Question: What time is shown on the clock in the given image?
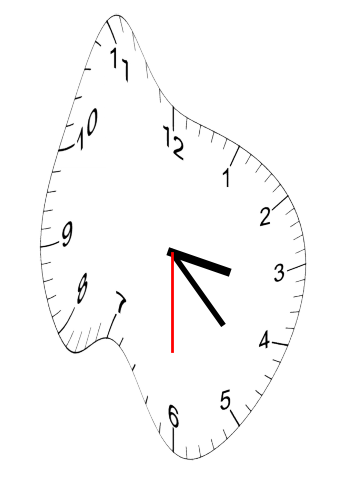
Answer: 03:22:30